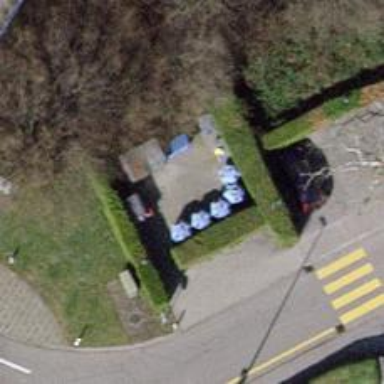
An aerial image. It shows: Recycling container for scrap metal.